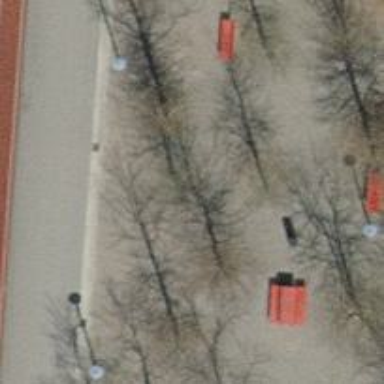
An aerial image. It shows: Urban tree of the genus Fagus with broadleaved leaves.